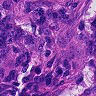
Metastatic tissue present: yes